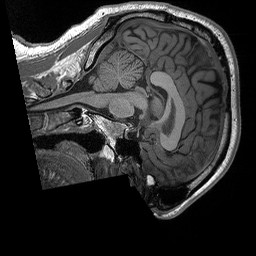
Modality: T1w
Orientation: sagittal
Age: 28
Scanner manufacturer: siemens
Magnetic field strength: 3 T
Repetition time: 2.3 s
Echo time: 0.00296 s